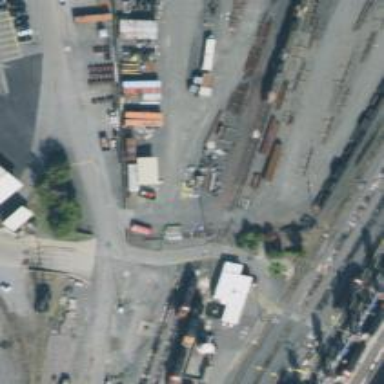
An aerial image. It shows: Railway yard in service.